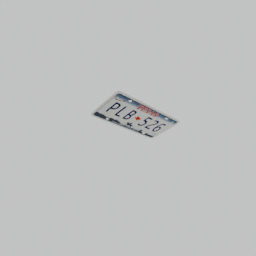
Label: mechanical